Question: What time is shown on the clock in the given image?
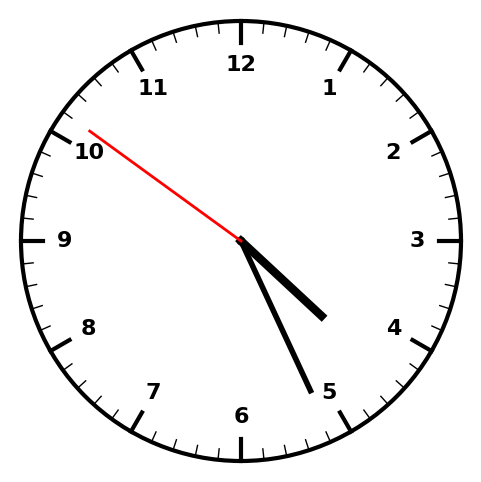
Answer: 04:25:51